Field crop: tomato
Growth stage: 1
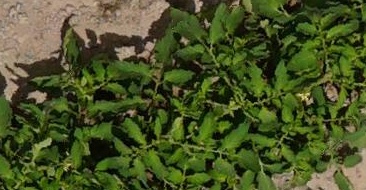
Species: tomato